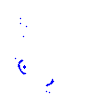
Particle: proton